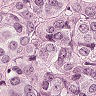
Metastatic tissue present: yes